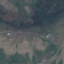
Land use / land cover: HerbaceousVegetation